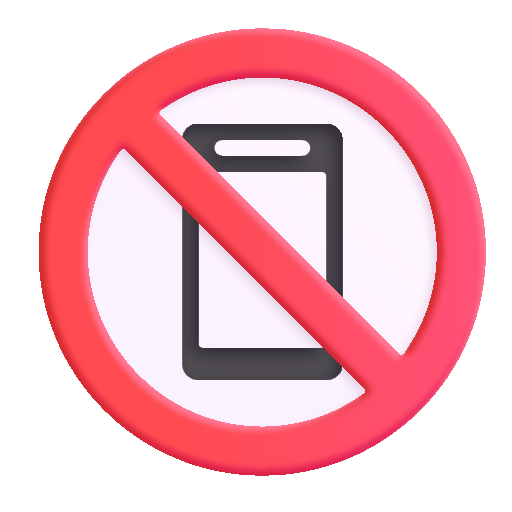
no mobile phones color